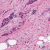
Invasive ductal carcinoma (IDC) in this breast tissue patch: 1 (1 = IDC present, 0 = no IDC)